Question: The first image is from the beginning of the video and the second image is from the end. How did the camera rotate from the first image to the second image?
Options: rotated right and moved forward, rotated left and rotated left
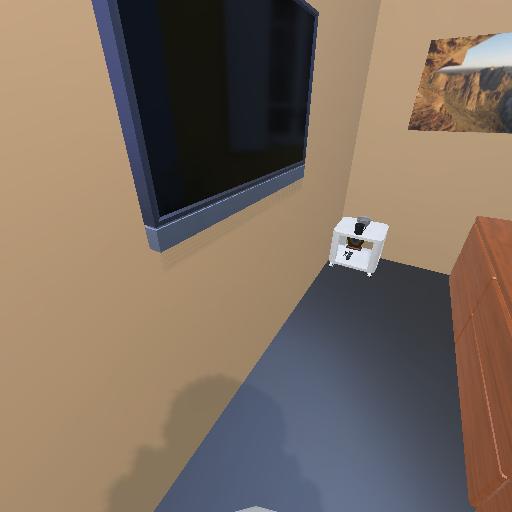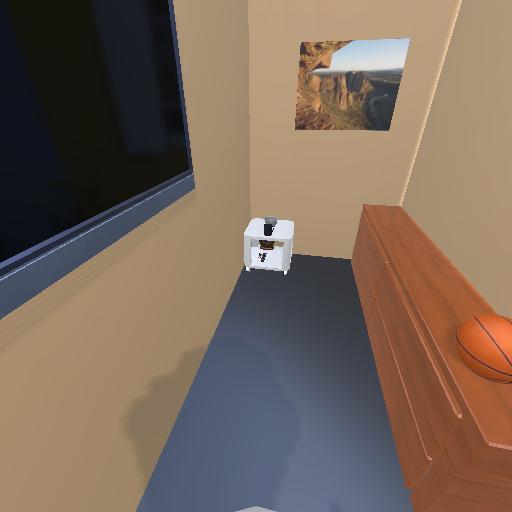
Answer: rotated right and moved forward